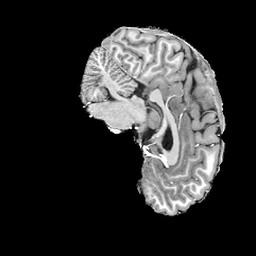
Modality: T1w
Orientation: sagittal
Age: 22
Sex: male
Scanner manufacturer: siemens
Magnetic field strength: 6.98 T
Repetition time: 6 s
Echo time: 0.00302 s